Question: What are its functions?
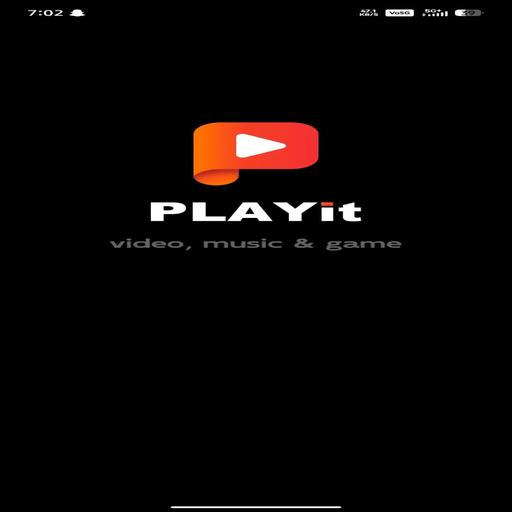
Answer: video, music & game